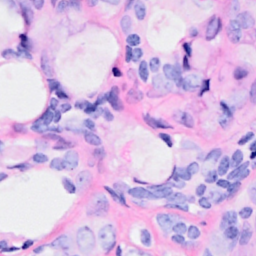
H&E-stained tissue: Breast